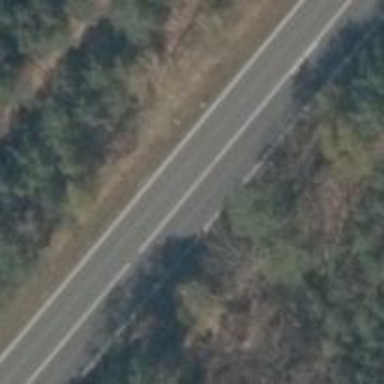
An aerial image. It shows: Asphalt road classified as primary highway.